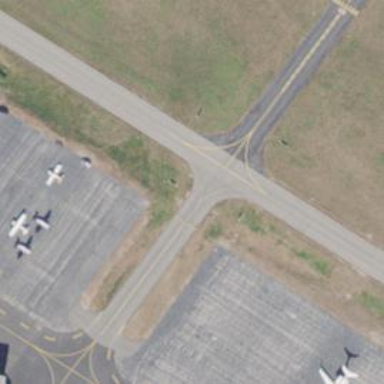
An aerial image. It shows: View of taxiway at the airport.